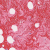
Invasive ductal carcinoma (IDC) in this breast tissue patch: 0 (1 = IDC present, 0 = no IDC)